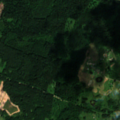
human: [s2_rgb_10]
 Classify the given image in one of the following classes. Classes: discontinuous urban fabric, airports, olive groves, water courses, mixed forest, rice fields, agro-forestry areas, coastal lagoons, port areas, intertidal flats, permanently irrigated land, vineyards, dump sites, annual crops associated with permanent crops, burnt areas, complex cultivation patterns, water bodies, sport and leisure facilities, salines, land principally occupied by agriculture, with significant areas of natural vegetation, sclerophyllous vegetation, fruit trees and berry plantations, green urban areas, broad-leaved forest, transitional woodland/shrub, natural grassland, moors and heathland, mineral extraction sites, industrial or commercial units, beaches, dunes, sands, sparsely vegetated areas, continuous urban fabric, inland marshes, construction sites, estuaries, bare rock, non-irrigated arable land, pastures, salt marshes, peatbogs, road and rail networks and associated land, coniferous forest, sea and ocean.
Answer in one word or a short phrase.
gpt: pastures, complex cultivation patterns, land principally occupied by agriculture, with significant areas of natural vegetation, mixed forest